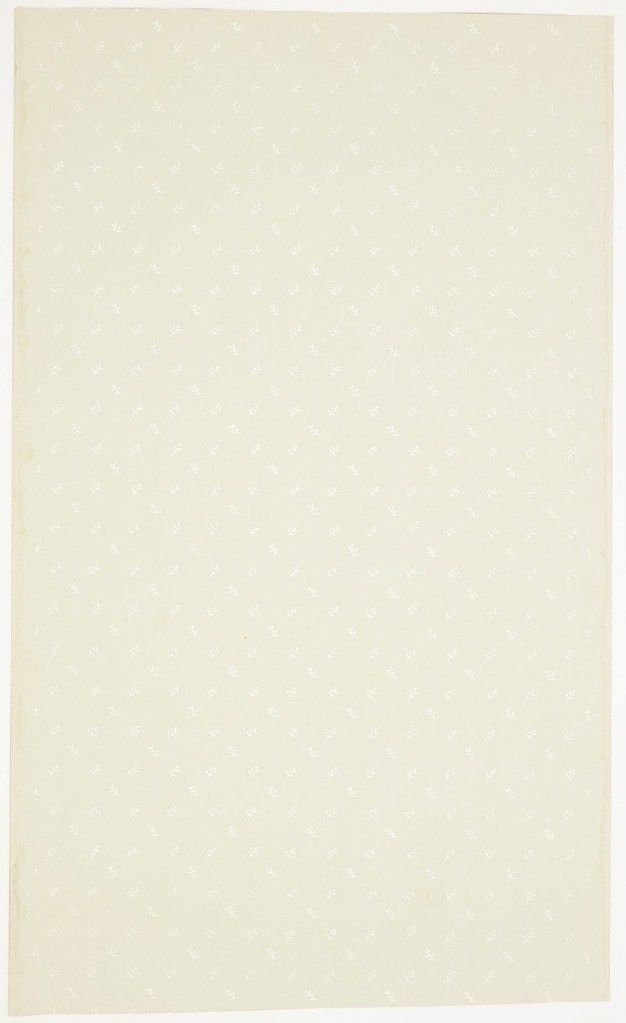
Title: Ceiling paper
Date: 1905–1915
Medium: Machine-printed paper, liquid mica
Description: Diagonal bands of leaves alternating between tightly spaced and loosely spaced. Printed in white liquid mica on white ground.